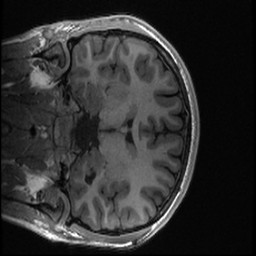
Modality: T1w
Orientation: coronal
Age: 21
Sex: female